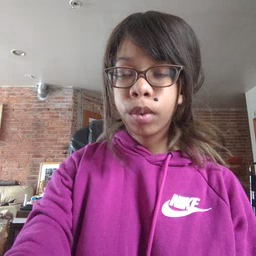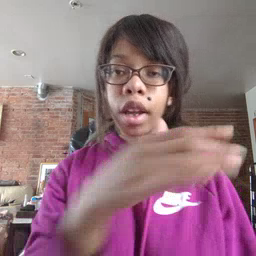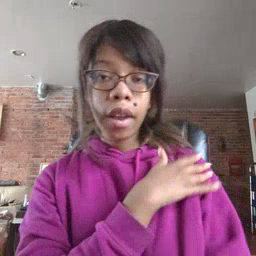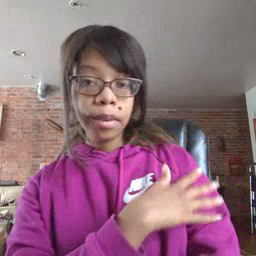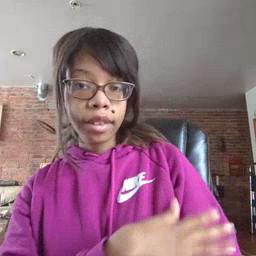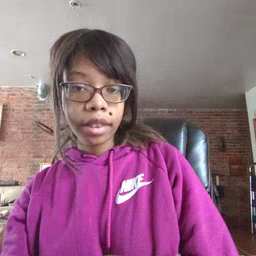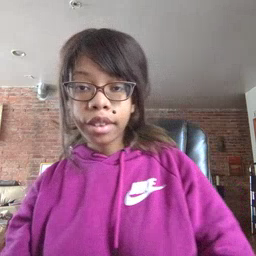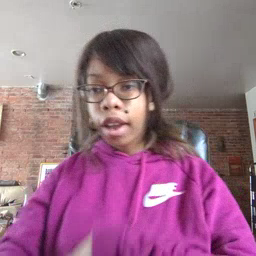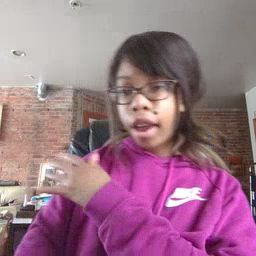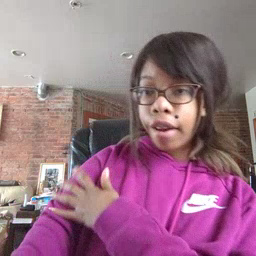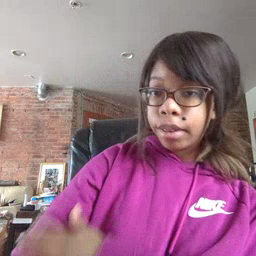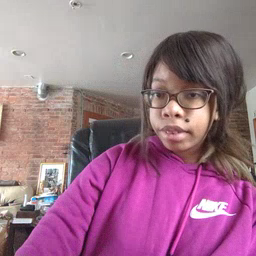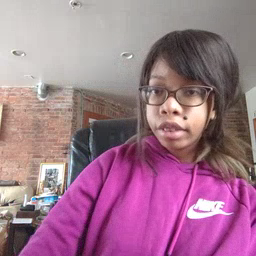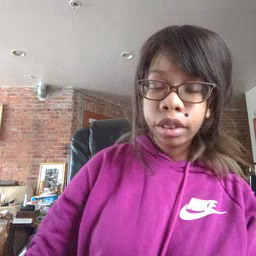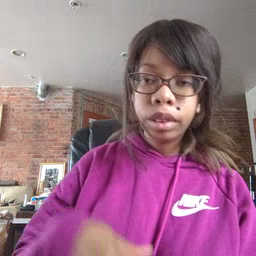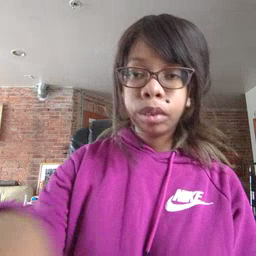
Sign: arm